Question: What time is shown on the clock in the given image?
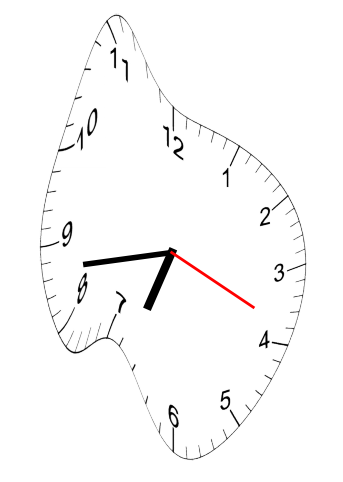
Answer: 06:43:19